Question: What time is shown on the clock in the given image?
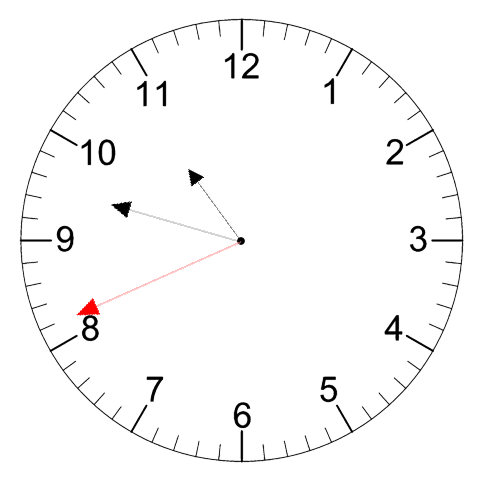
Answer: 10:47:41